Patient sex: M
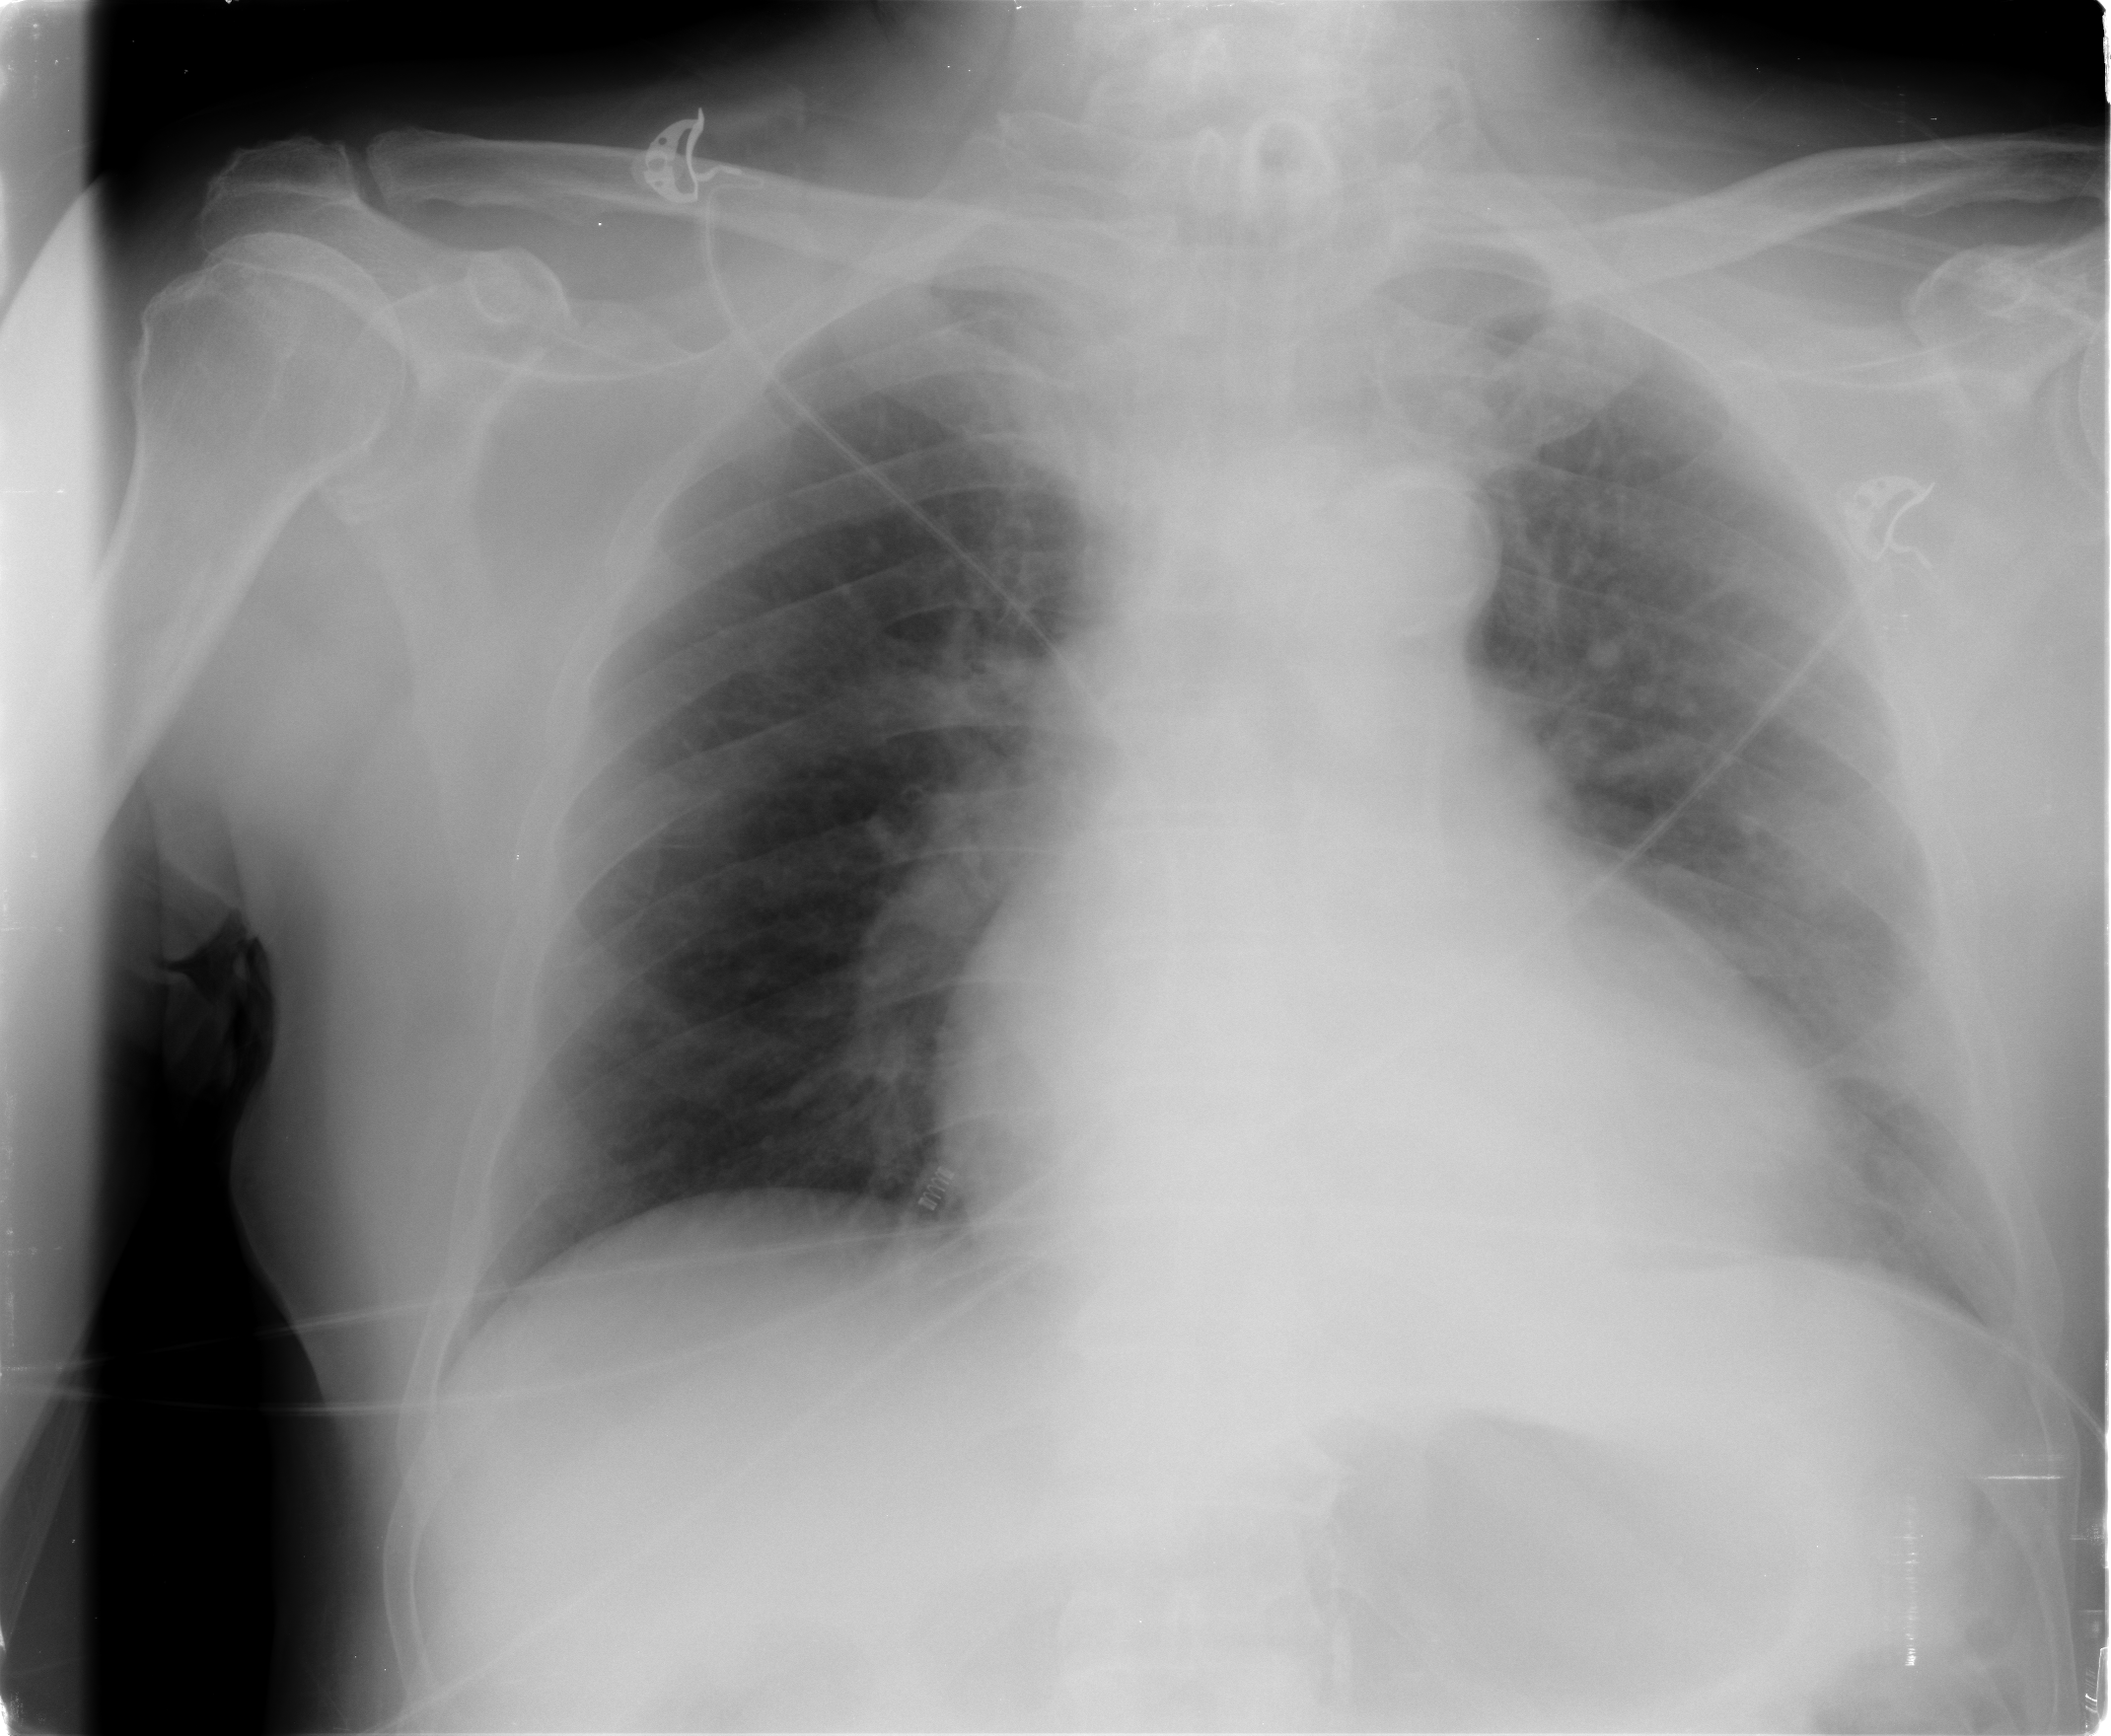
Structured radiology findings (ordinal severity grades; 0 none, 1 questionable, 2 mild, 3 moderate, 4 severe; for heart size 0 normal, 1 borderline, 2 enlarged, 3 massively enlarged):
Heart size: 2
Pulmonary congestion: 0
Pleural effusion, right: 0
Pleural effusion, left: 1
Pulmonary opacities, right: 0
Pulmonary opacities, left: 2
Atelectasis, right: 0
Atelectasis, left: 2